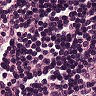
Metastatic tissue present: yes